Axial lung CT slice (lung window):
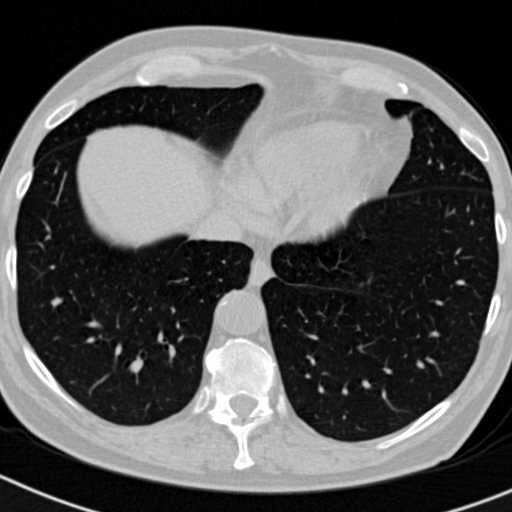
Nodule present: no